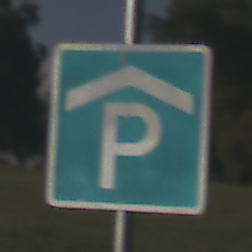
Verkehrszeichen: Parkhaus
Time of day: MorningAfternoon
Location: Outdoor (Nature)
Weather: PartlyCloudy
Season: NotSpecified
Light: Natural